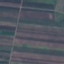
Land use / land cover: PermanentCrop